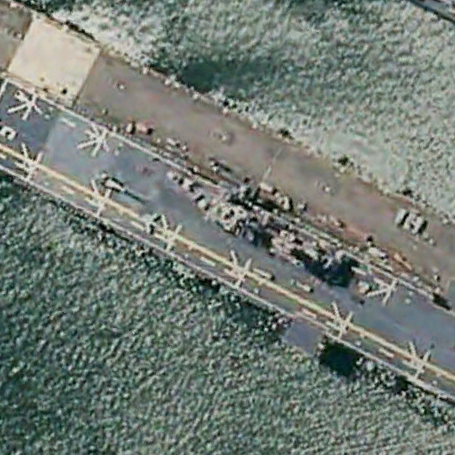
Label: assault